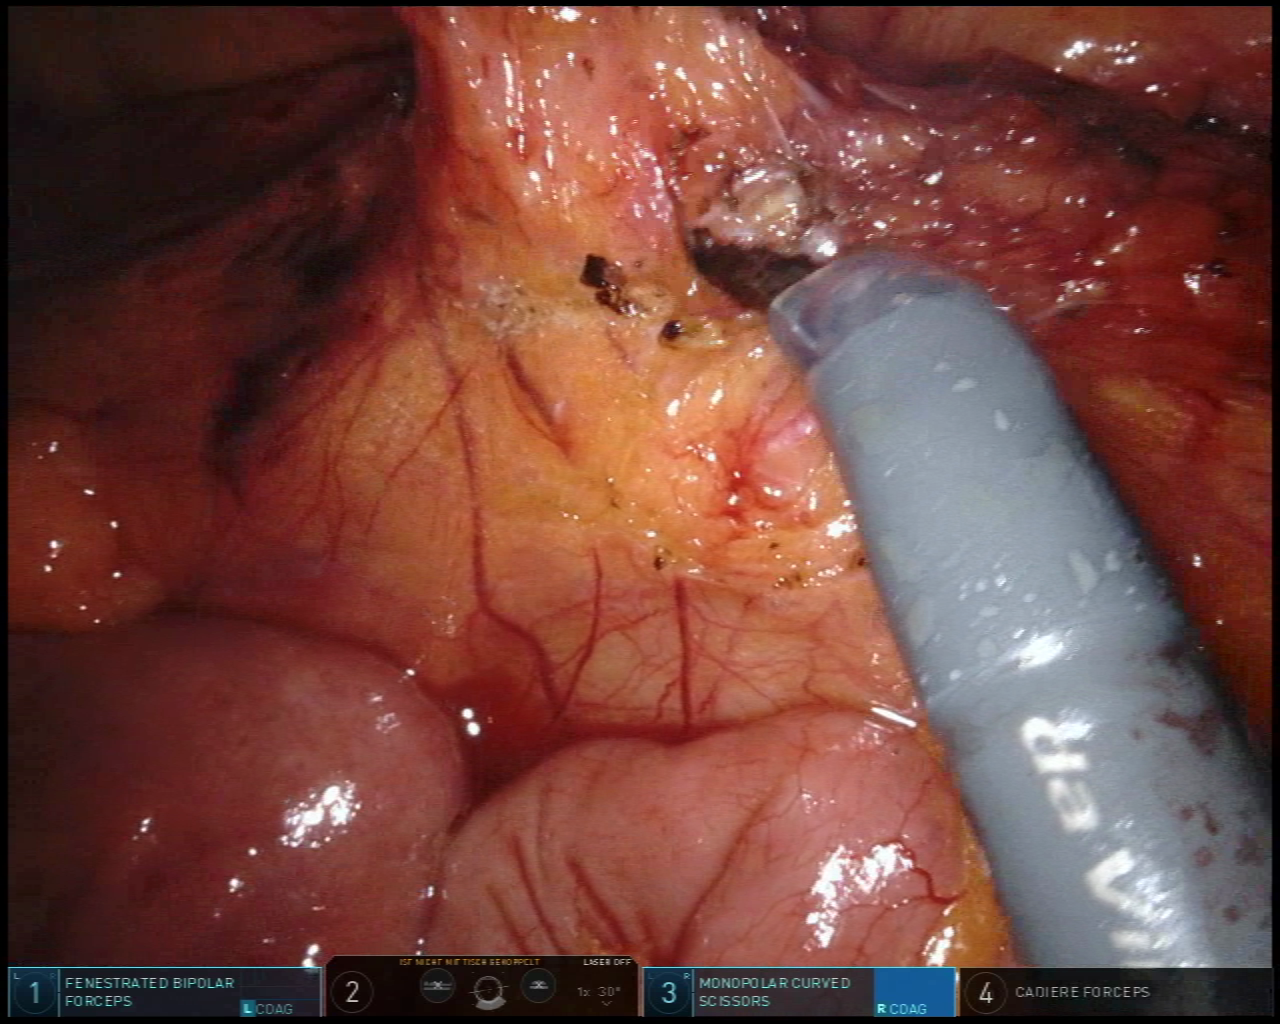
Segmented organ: small_intestine
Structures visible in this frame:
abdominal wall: no
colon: no
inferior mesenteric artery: no
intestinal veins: no
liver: no
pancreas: no
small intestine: yes
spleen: no
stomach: no
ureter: no
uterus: no
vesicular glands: no